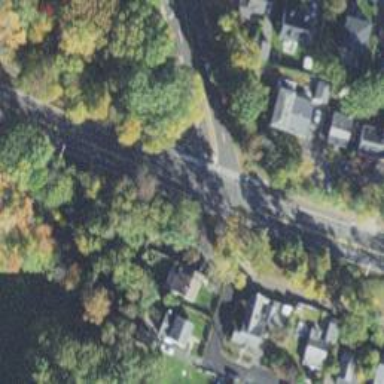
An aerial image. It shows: Secondary road.